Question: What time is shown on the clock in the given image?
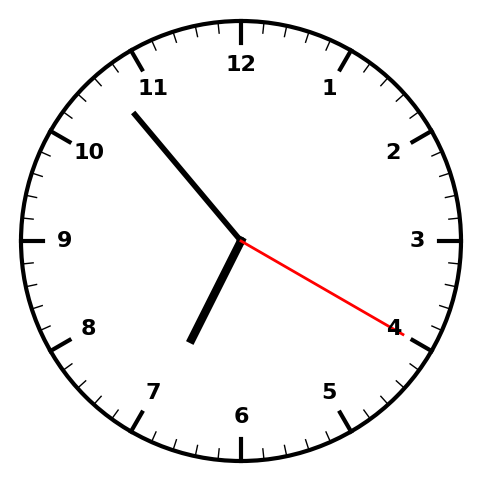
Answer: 06:53:20